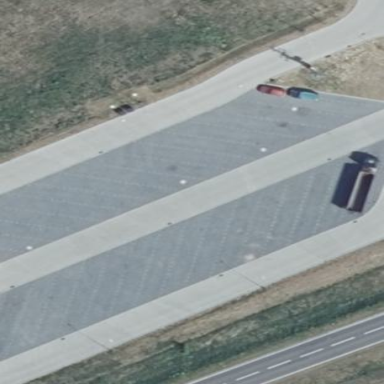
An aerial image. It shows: Parking area.